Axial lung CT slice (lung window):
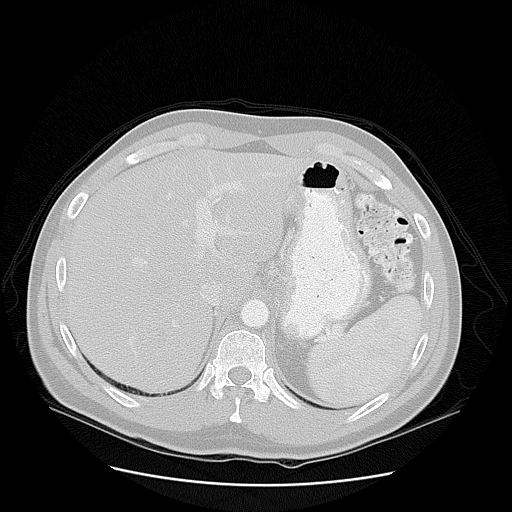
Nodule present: no